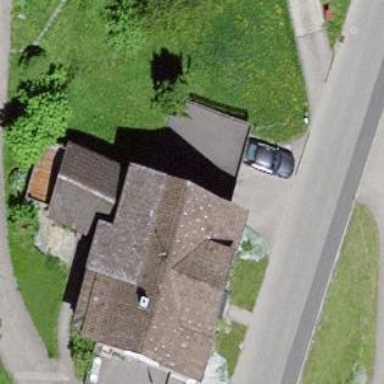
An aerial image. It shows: Garage.